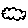
Label: cloud